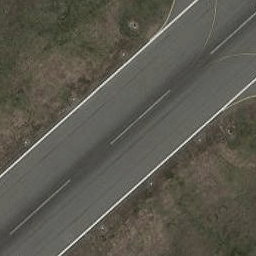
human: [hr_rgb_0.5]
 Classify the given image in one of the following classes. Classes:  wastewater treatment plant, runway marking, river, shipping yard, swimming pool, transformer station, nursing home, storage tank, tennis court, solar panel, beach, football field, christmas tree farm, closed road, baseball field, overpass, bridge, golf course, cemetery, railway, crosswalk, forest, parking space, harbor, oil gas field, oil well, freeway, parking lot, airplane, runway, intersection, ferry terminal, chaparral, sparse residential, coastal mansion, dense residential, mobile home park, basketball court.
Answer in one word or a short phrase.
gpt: runway